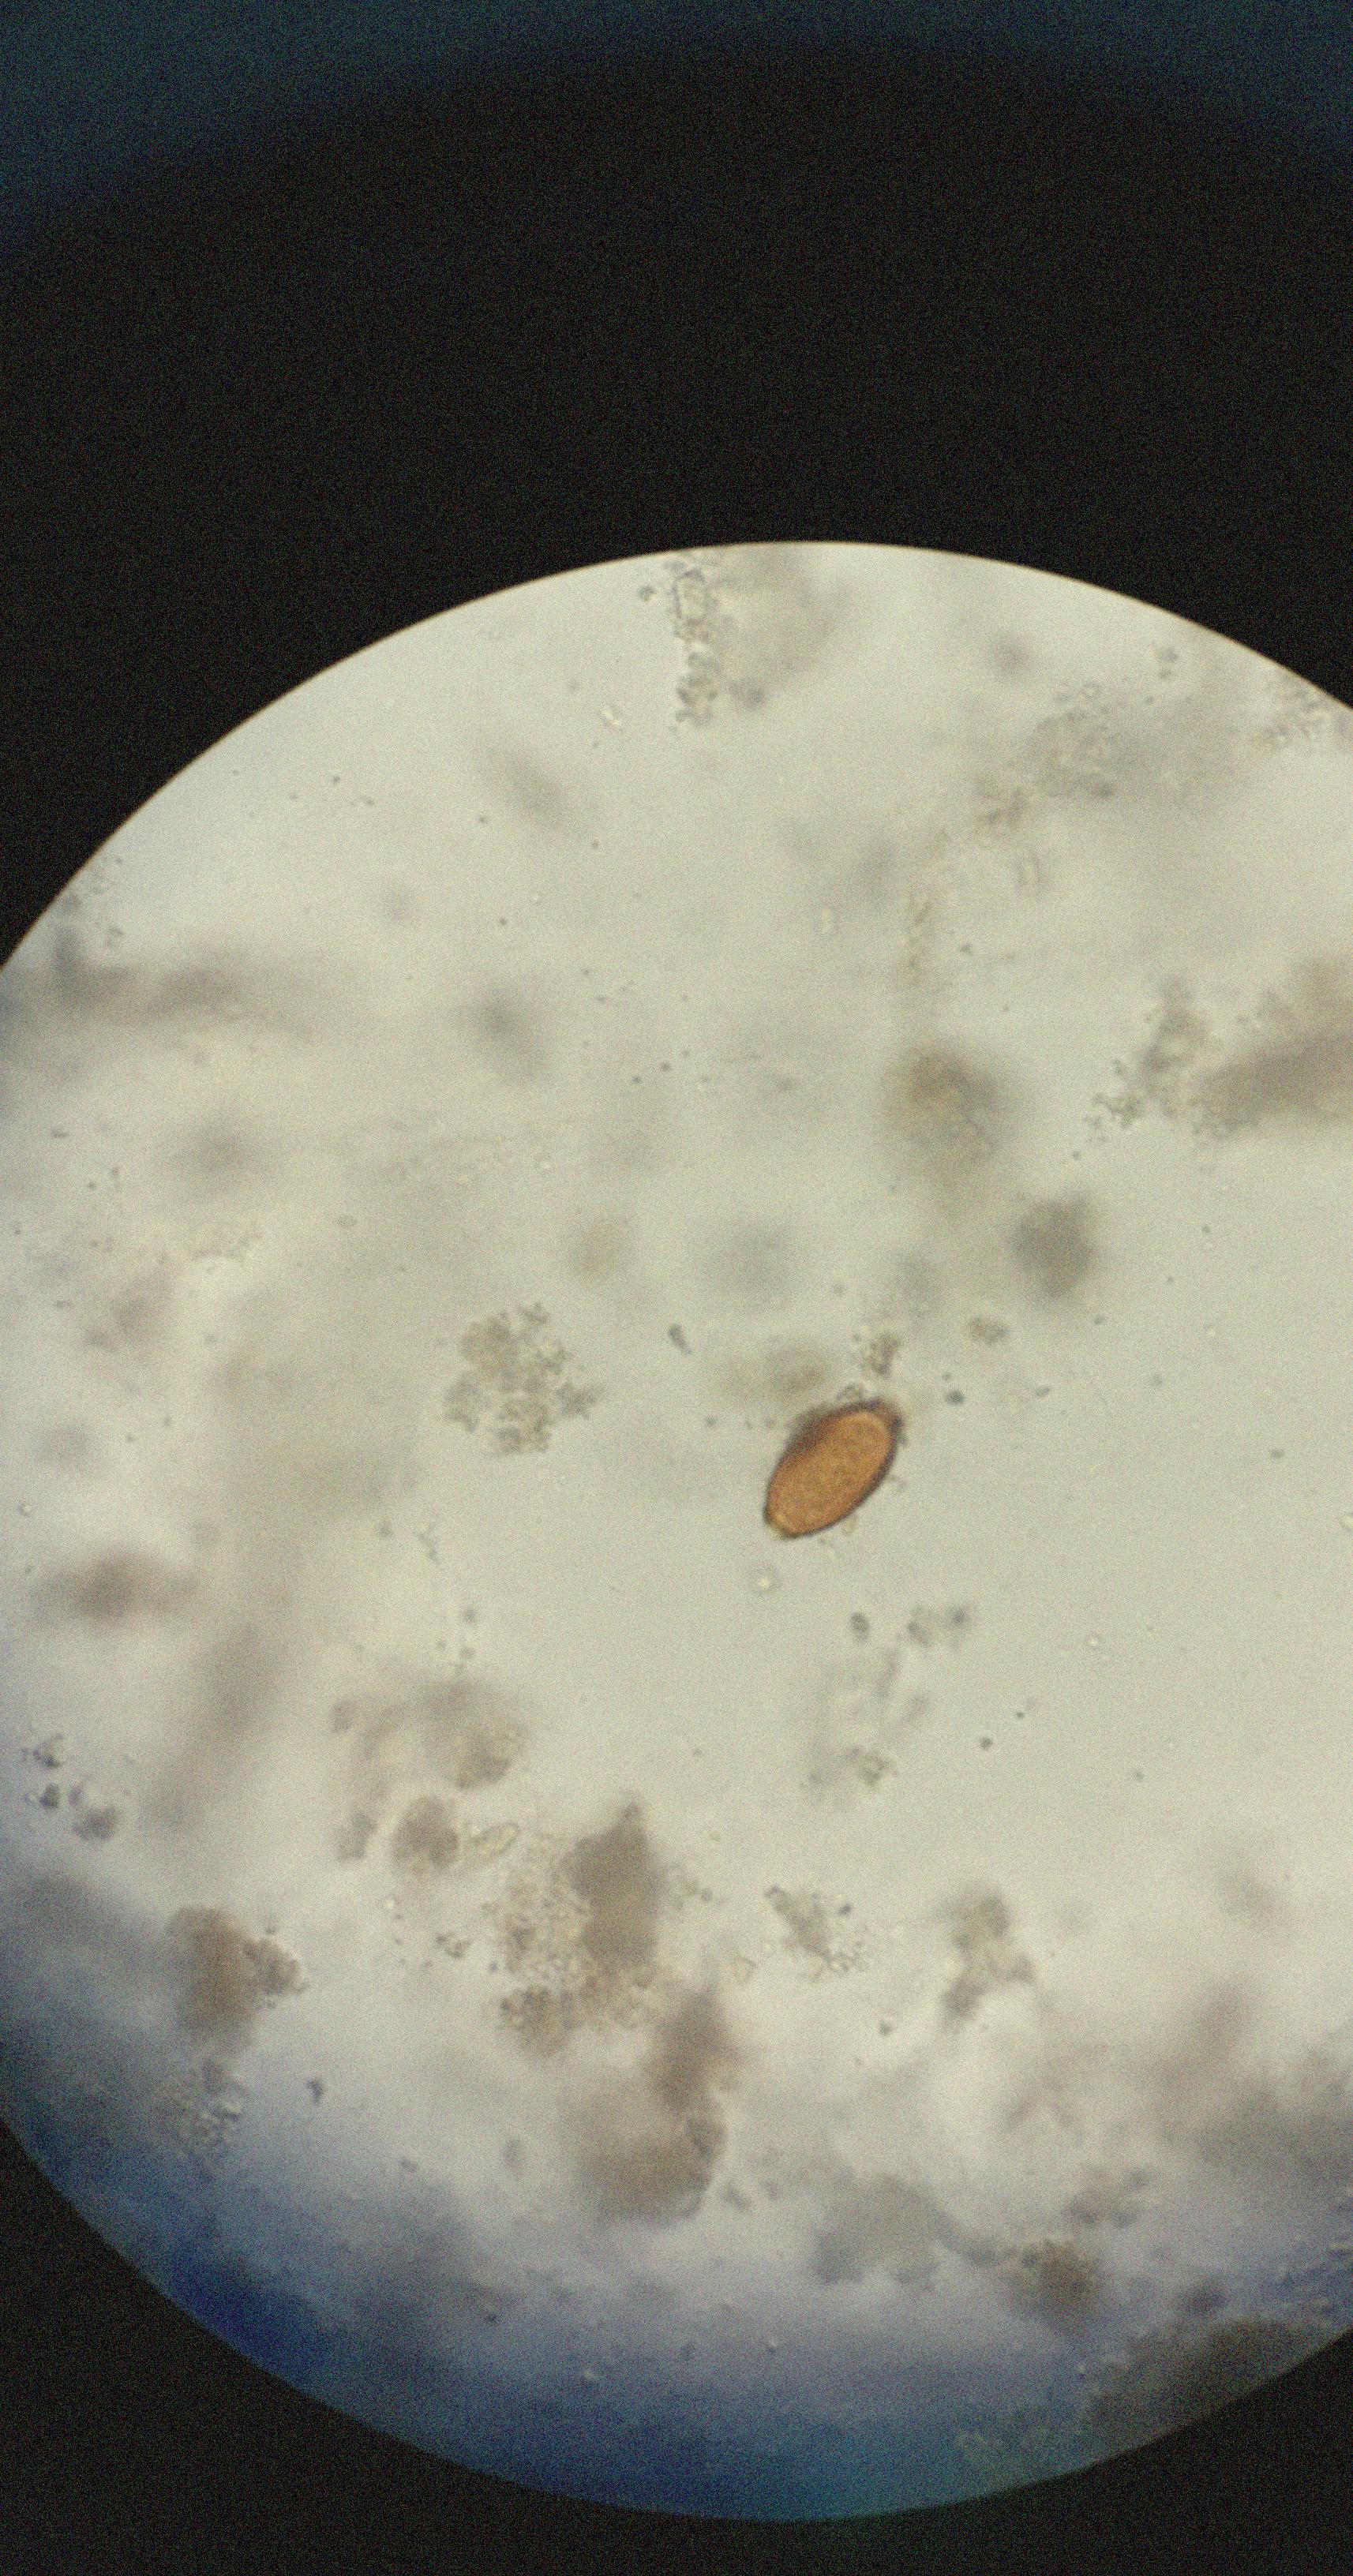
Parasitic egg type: Trichuris trichiura